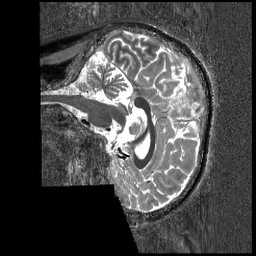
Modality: T1w
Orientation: sagittal